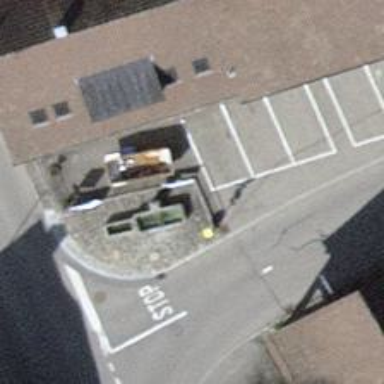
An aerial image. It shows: Post box is visible.